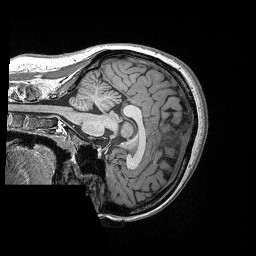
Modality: T1w
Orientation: sagittal
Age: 28
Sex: female